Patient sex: M
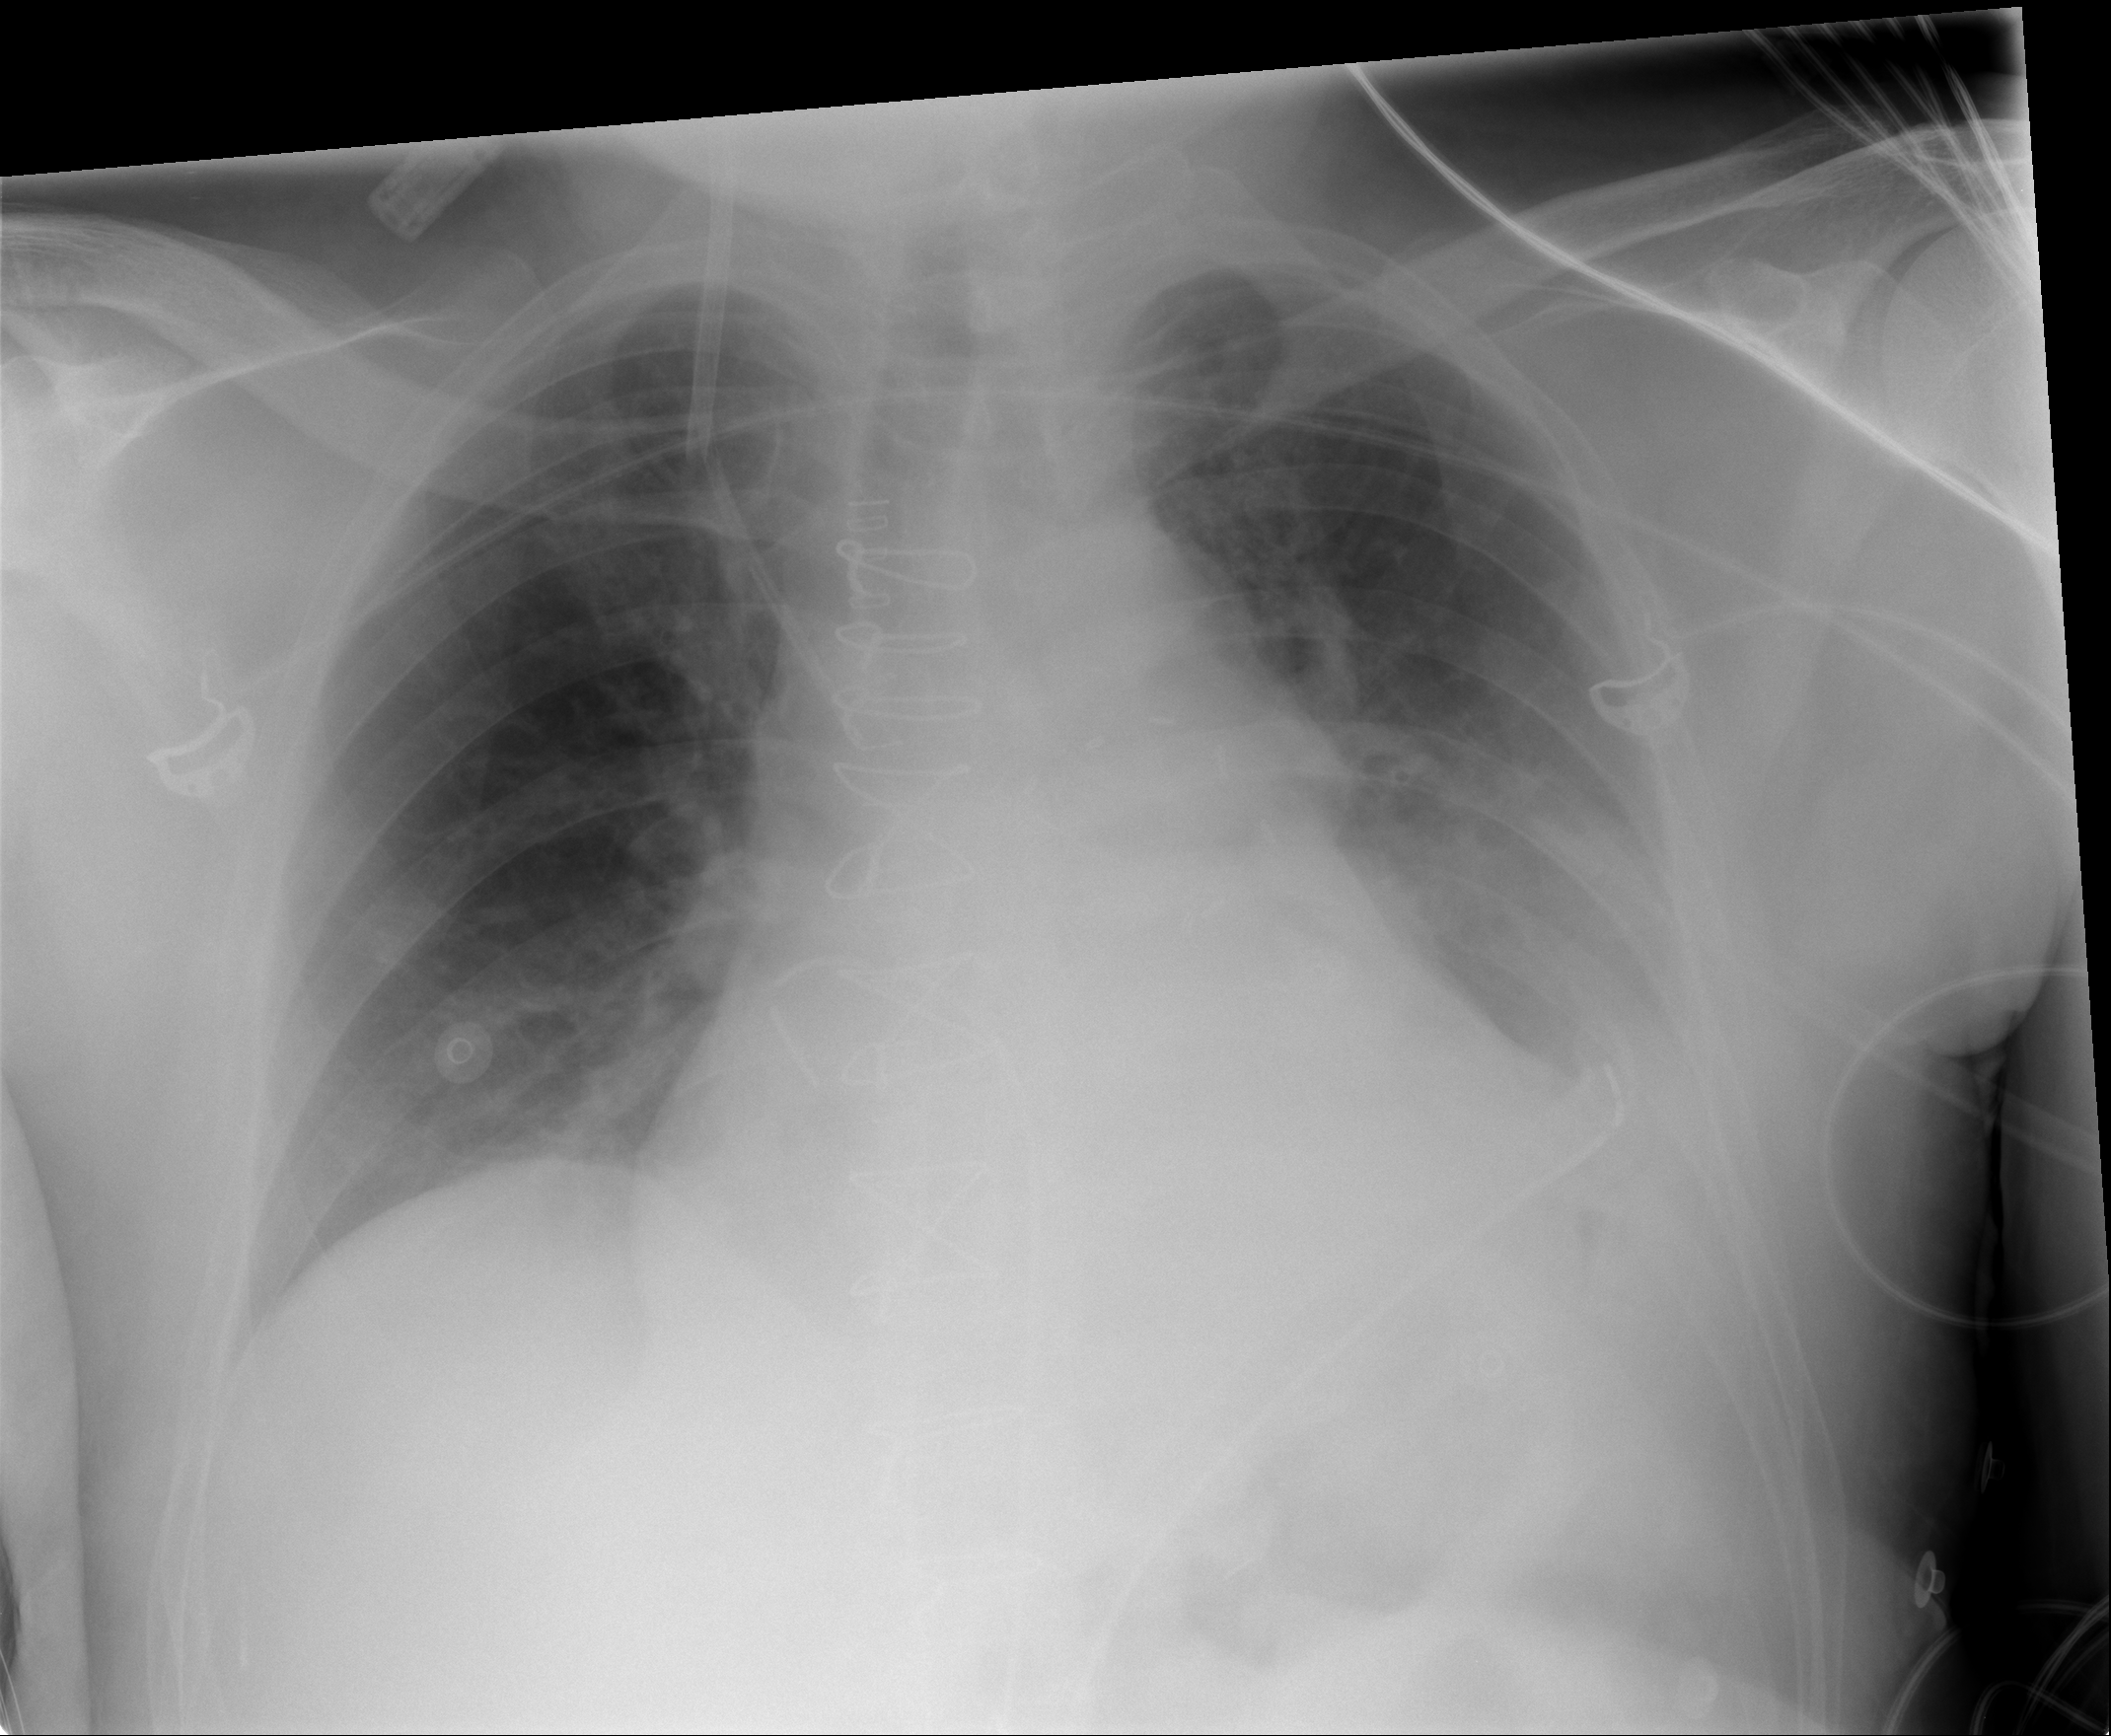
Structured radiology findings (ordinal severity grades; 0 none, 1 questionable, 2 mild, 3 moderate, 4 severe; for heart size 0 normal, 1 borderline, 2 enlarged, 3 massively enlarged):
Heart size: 2
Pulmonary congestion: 0
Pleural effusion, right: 0
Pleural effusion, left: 2
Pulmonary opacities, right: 0
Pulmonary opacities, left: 0
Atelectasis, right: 2
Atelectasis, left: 2